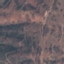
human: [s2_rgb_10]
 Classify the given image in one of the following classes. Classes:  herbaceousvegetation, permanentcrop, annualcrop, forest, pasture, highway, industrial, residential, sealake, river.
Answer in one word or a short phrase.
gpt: HerbaceousVegetation